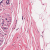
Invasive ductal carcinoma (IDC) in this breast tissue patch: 0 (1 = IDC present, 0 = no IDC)